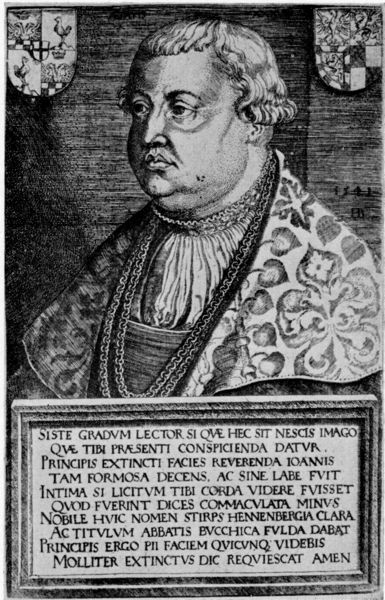
Titel: Bildnis des Johann von Henneberg
Künstler: Hans Brosamer
Institution: (Seriendruck)
Schlagwörter: blätter, kopf, laub, mann, schatten, umhang, vogel, weiß, blumen, frisur, grau, haar, licht, mund, nase, profil, schwarz, stirn, zeichnung, blick, rosen, muster, ornament, hemd, augen, falten, kragen, rahmen, bildnis, portrait, porträt, signatur, geistlicher, gewand, haare, mantel, brustbild, kinn, lippe, lippen, locken, schultern, rund, holzschnitt, schrift, flagge, backen, kette, grafik, graphik, schattierung, sigantur, bischof, bishop, church, papst, pope, religious, white, black, collar, dick, dress, face, hair, nose, robe, inschrift, floral, seitenansicht, flowers, stola, halskette, fett, schild, kreuz, druck, druckgrafik, radierung, stich, hakennase, text, ketten, orden, herrscher, kardinal, gebet, fürst, wappen, halbprofil, rasiert, doppelkinn, dreiviertelporträt, man, klerus, prinz, ear, head, eyes, löwe, hahn, drawing, kupferstich, coat, mouth, curls, johann, arms, tonsur, renaissance, latein, voll, english, religion, coat of arms, pickel, bartlos, lips, feist, volle lippen, kleriker, theologe, shirt, zinken, latin, potrait, übergewichtig, tavel, frown, holy, fat, sister, merchant, shields, wart, dicke lippe, mole, fleur-de-lis, lateinisch, wohlbeleibt, warze], warze, siste, siste gradvm, frowning face